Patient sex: M
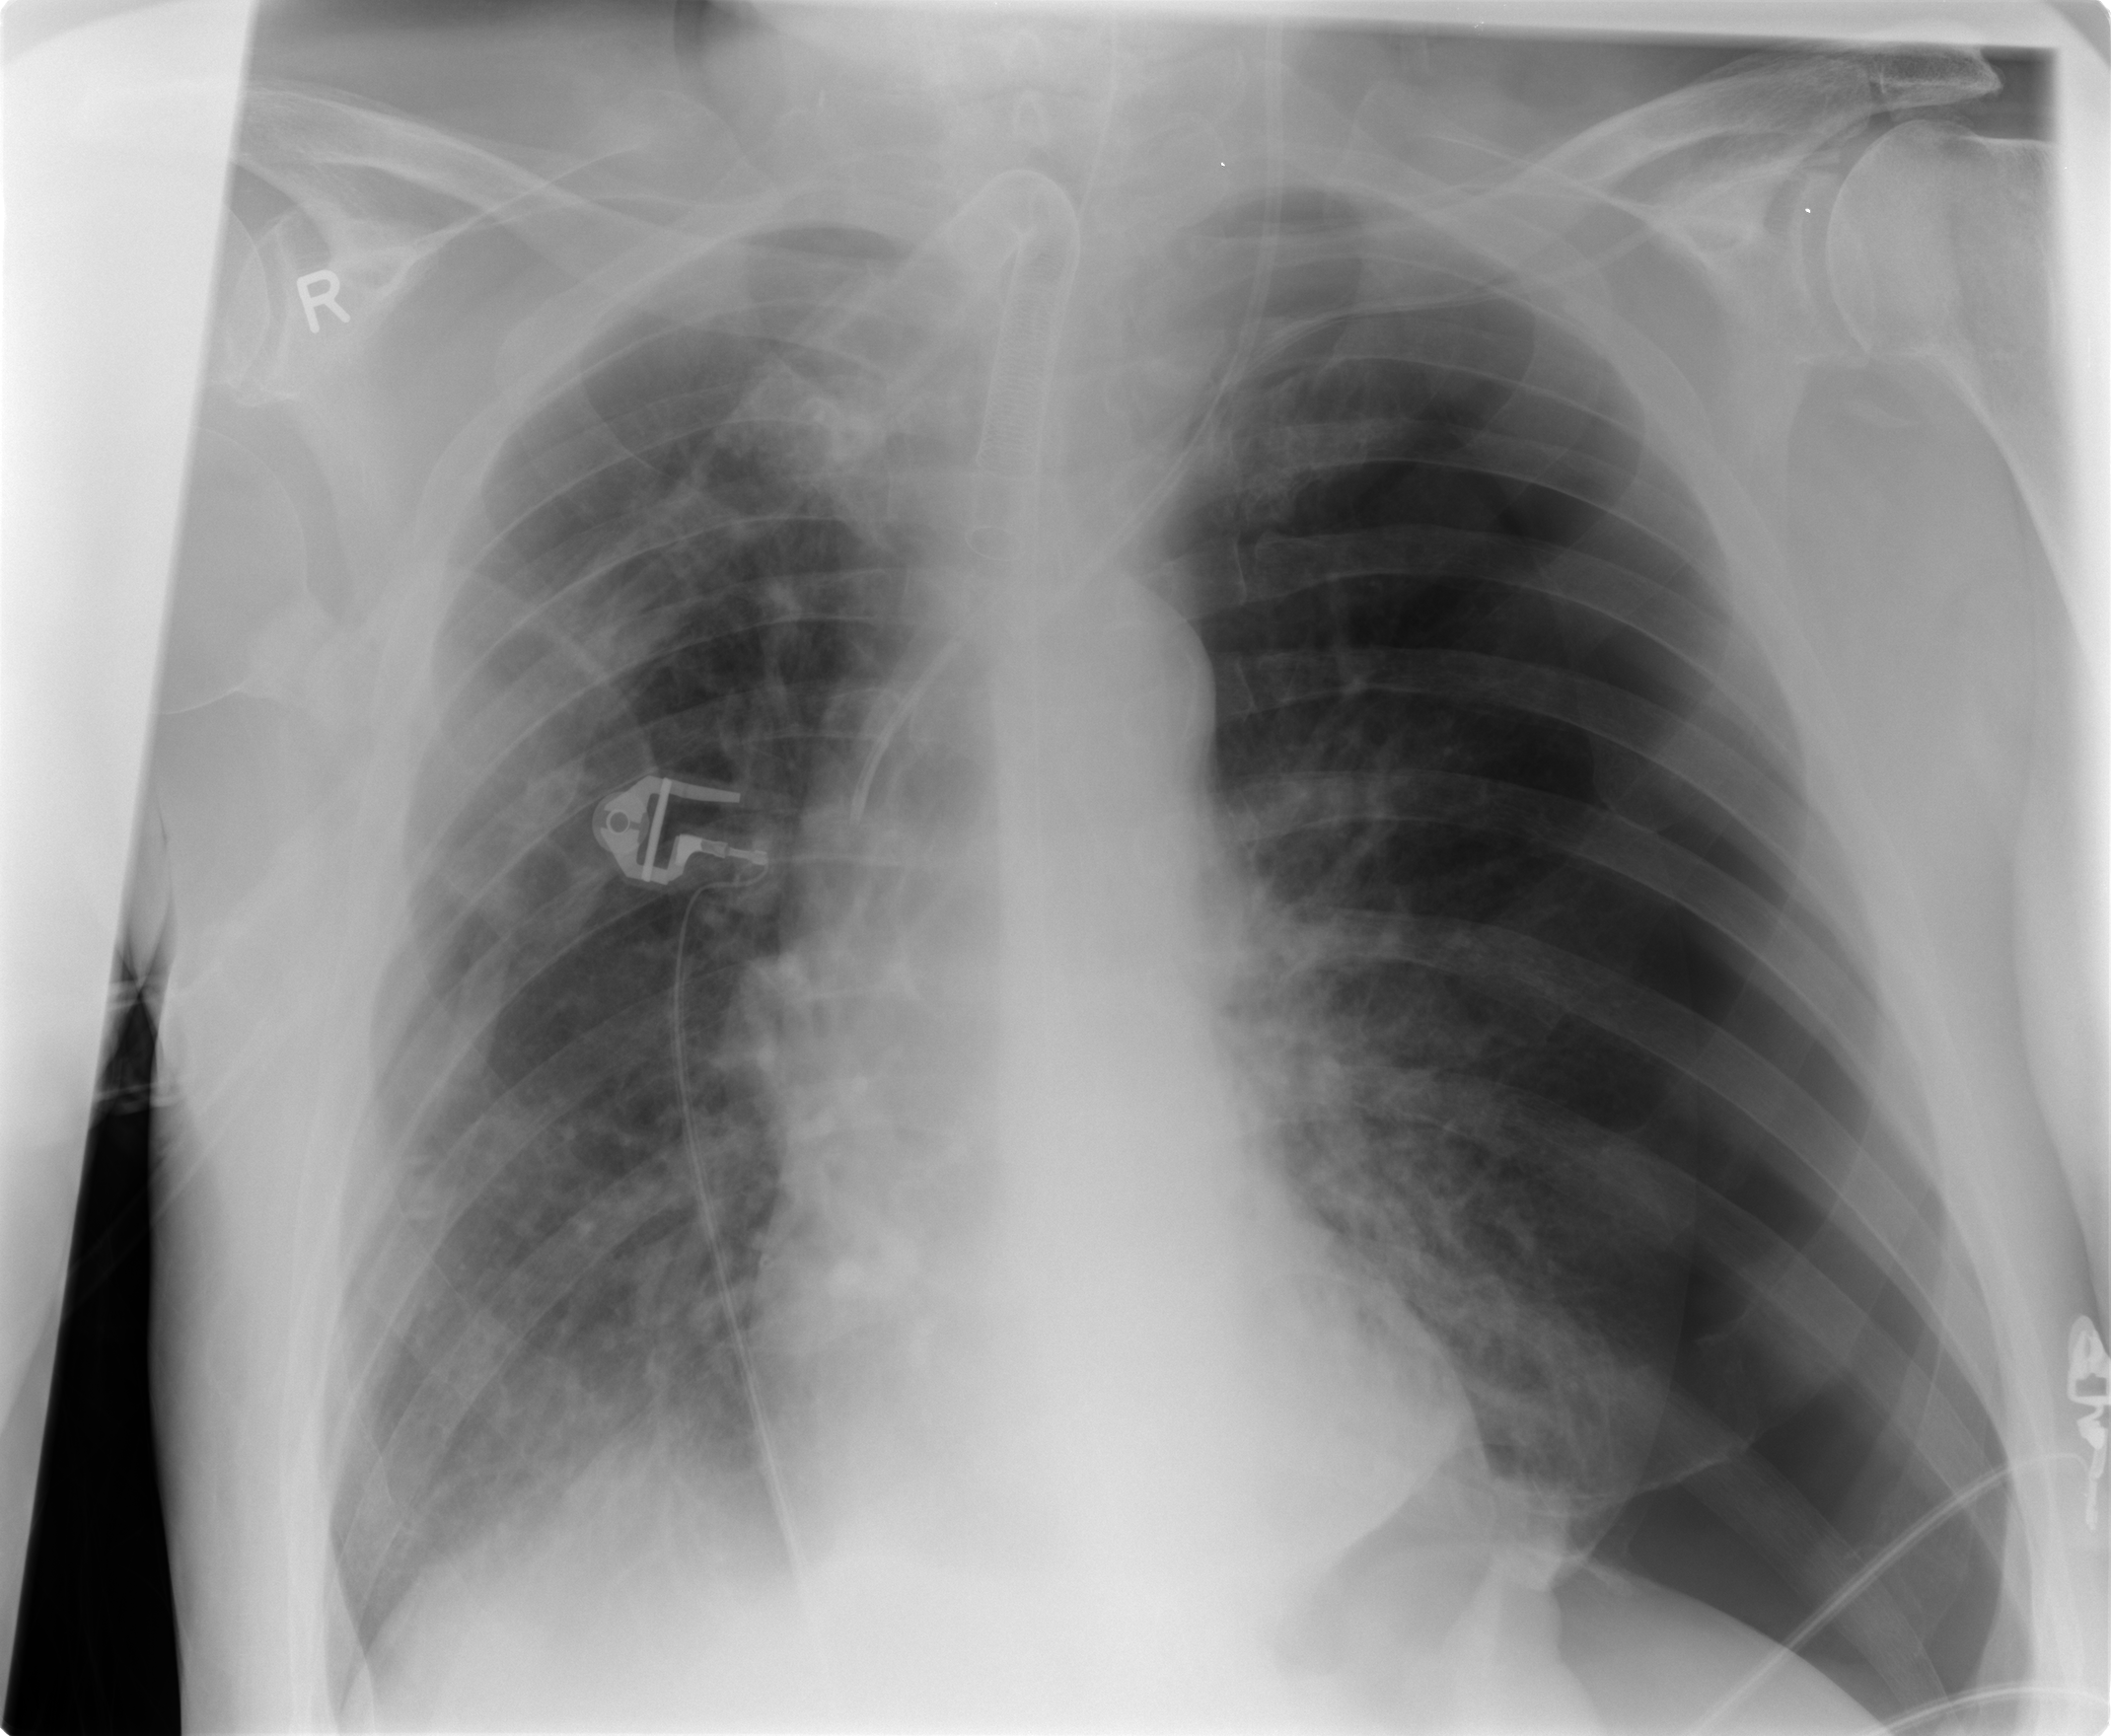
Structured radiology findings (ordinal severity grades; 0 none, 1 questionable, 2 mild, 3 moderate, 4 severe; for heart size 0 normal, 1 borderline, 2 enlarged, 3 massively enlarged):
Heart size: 0
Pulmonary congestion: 0
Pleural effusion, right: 0
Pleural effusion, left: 0
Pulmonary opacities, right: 1
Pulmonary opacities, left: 0
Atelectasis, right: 2
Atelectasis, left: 2